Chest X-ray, PA view. Patient: 58 years old, sex M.
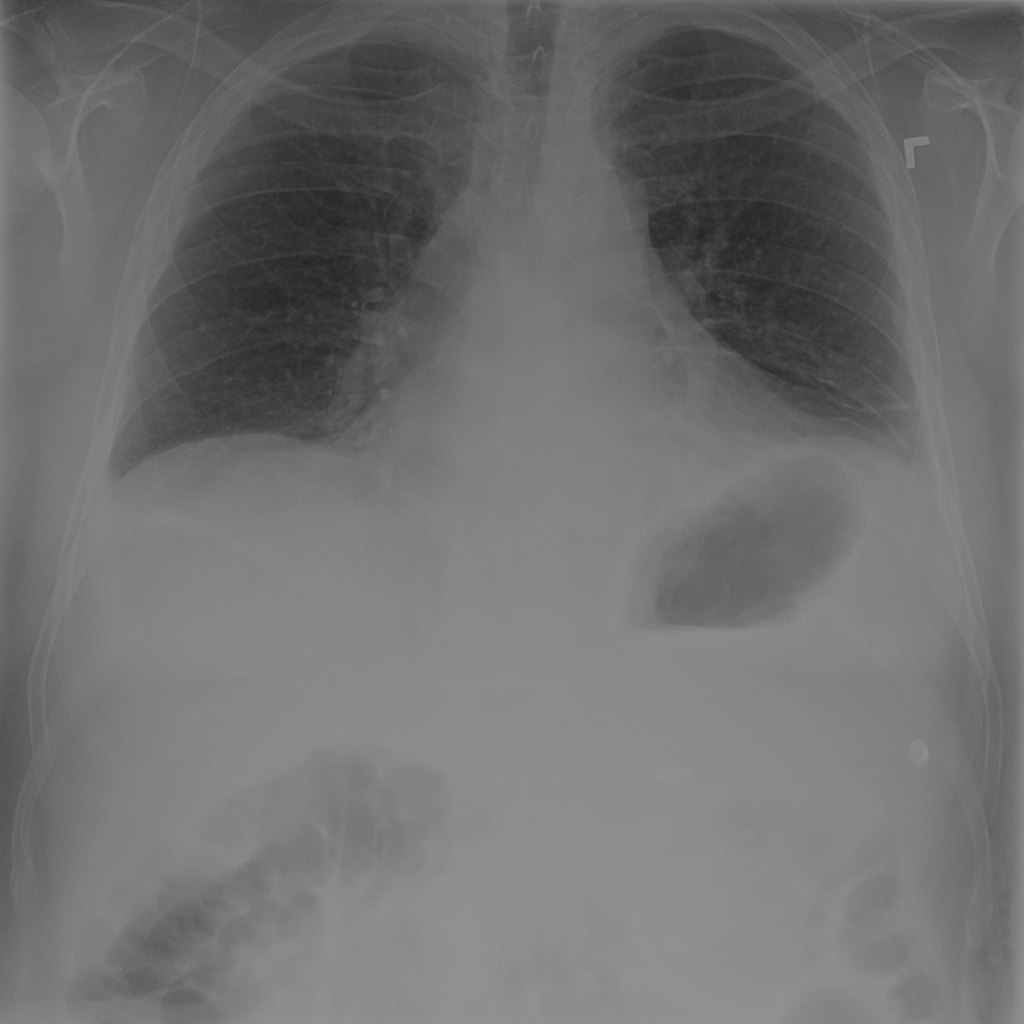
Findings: Atelectasis